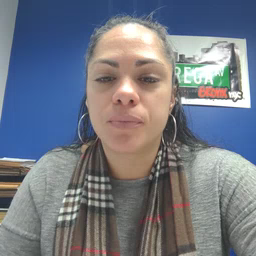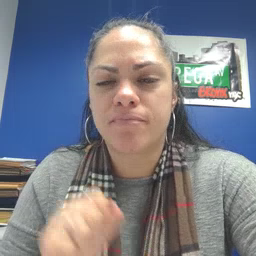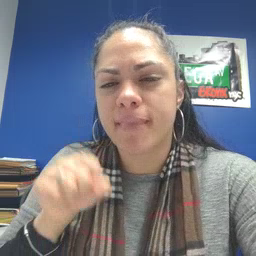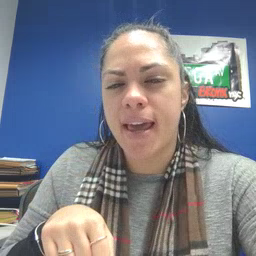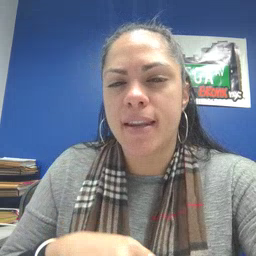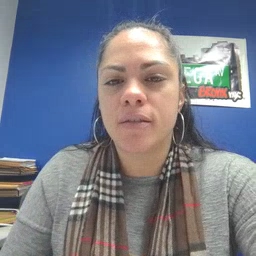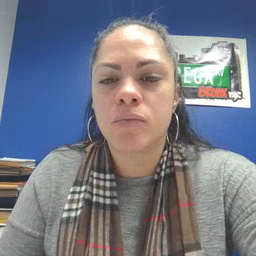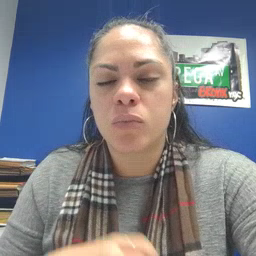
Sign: can